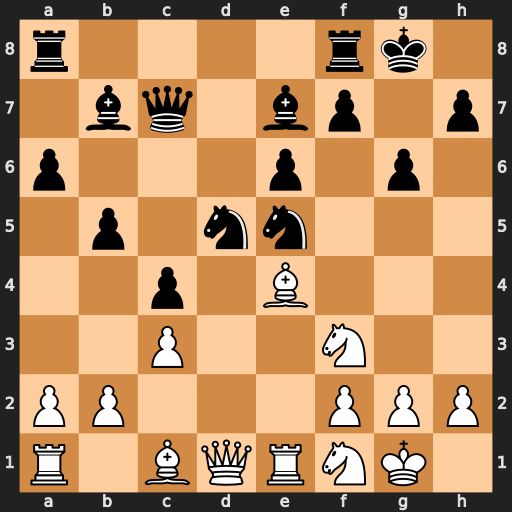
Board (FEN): r4rk1/1bq1bp1p/p3p1p1/1p1nn3/2p1B3/2P2N2/PP3PPP/R1BQRNK1
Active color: w
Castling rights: -
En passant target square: -
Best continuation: Bxd5